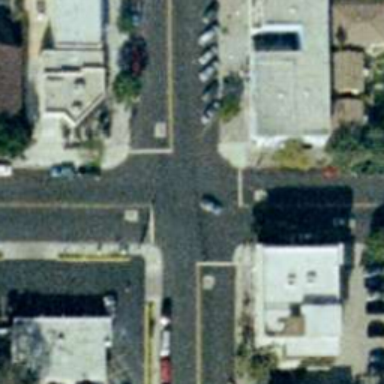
An intersection with some cars parked at the roadside .